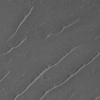
Atmospheric dust classification: not_dusty